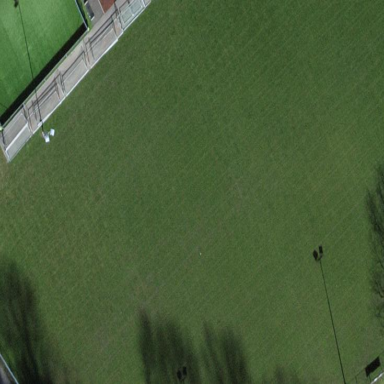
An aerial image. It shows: Soccer pitch for leisureland activities.